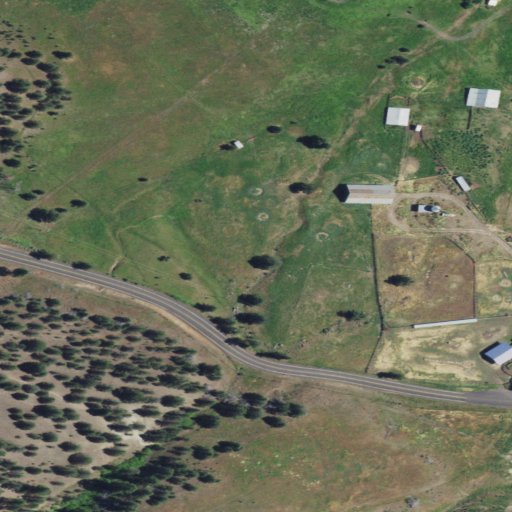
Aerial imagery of valley in Oregon named Boone Canyon containing shrub, open development, and evergreen forest